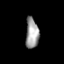
Tissue: prostate
Cell type: T cells
Senescence score: 0.7387
Nuclear area (px): 390
Mean DAPI intensity: 157.982